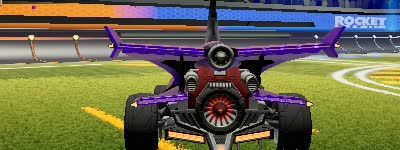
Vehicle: aftershock